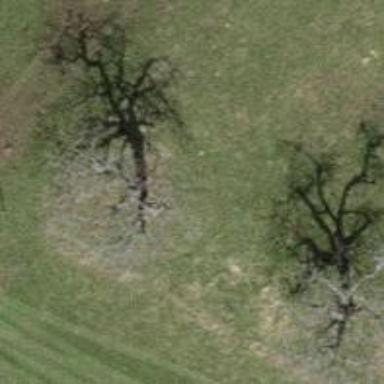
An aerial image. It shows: Single tag "natural: tree."